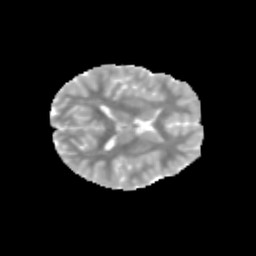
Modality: MD
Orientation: axial
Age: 11
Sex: female
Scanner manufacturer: siemens
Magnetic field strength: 3 T
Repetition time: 3.8 s
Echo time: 0.07 s